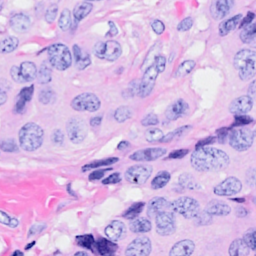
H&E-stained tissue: Breast